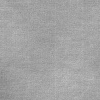
Atmospheric dust classification: dusty